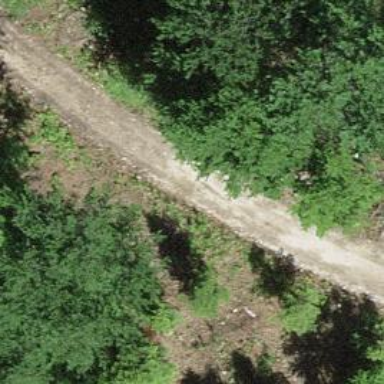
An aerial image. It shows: Unpaved track with tracktype grade4.